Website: lowes
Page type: store-pickup
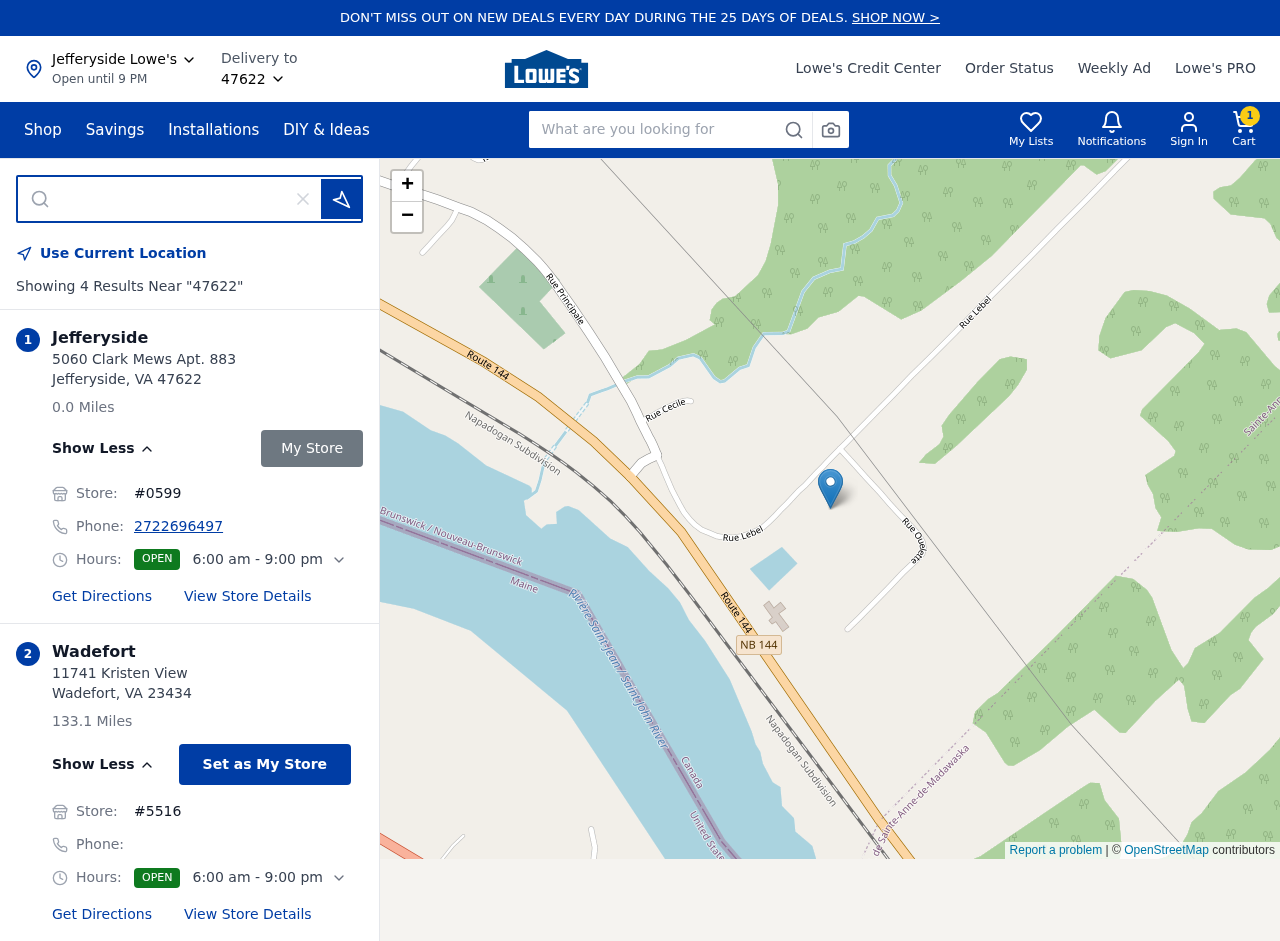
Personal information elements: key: PII_CITY
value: Jefferyside
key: PII_CITY2
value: Wadefort
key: PII_LOCATION1_STREET
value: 5060 Clark Mews Apt. 883
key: PII_LOCATION2_POSTCODE
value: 23434
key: PII_LOCATION2_STREET
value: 11741 Kristen View
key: PII_PHONE
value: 2722696497
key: PII_POSTCODE
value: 47622
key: PII_STATE_ABBR
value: VA
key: PII_POSTCODE3
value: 47622
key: PII_POSTCODE_FULL
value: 47622
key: PII_POSTCODE_NUMERIC
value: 47622
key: PII_STATE_ABBR2
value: VA
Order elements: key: ORDER_NUM_ITEMS
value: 1
Search elements: key: HEADER_SEARCH
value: What are you looking for
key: SEARCH_STORE_LOCATION
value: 47622